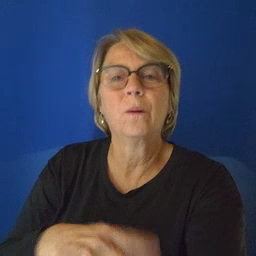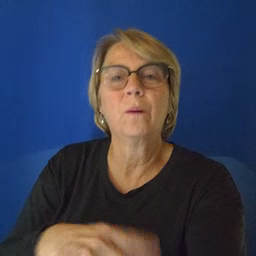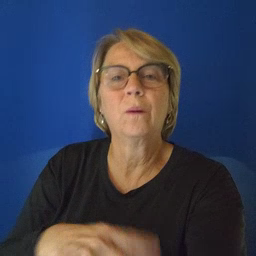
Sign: hello